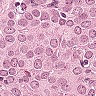
Metastatic tissue present: yes